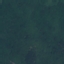
Land use / land cover class: Forest